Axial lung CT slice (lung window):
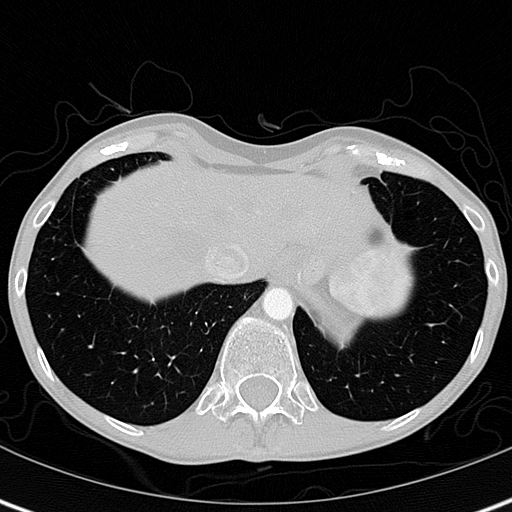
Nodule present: no